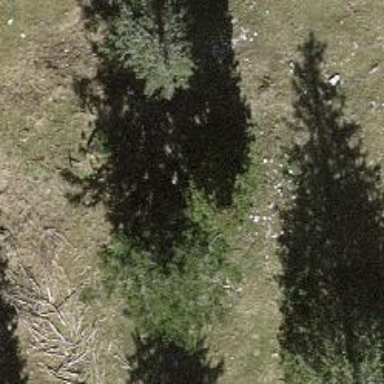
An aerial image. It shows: Single tag "natural: tree."